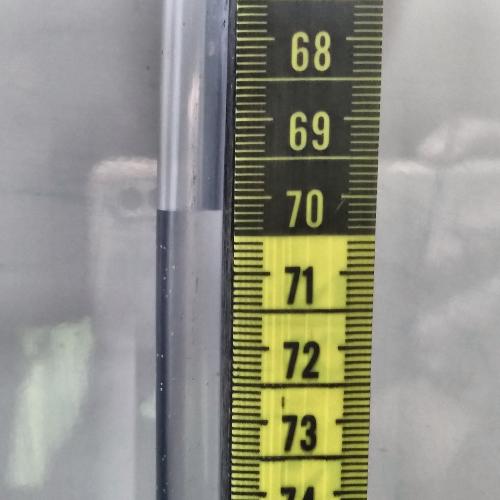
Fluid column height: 70.2 cm